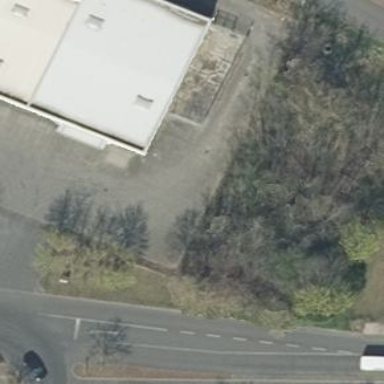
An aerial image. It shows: Building that is part of clothes shop.